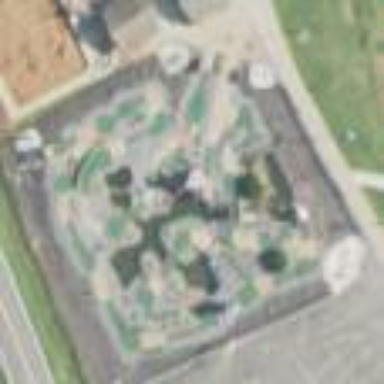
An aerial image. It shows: Miniature golf course.